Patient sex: M
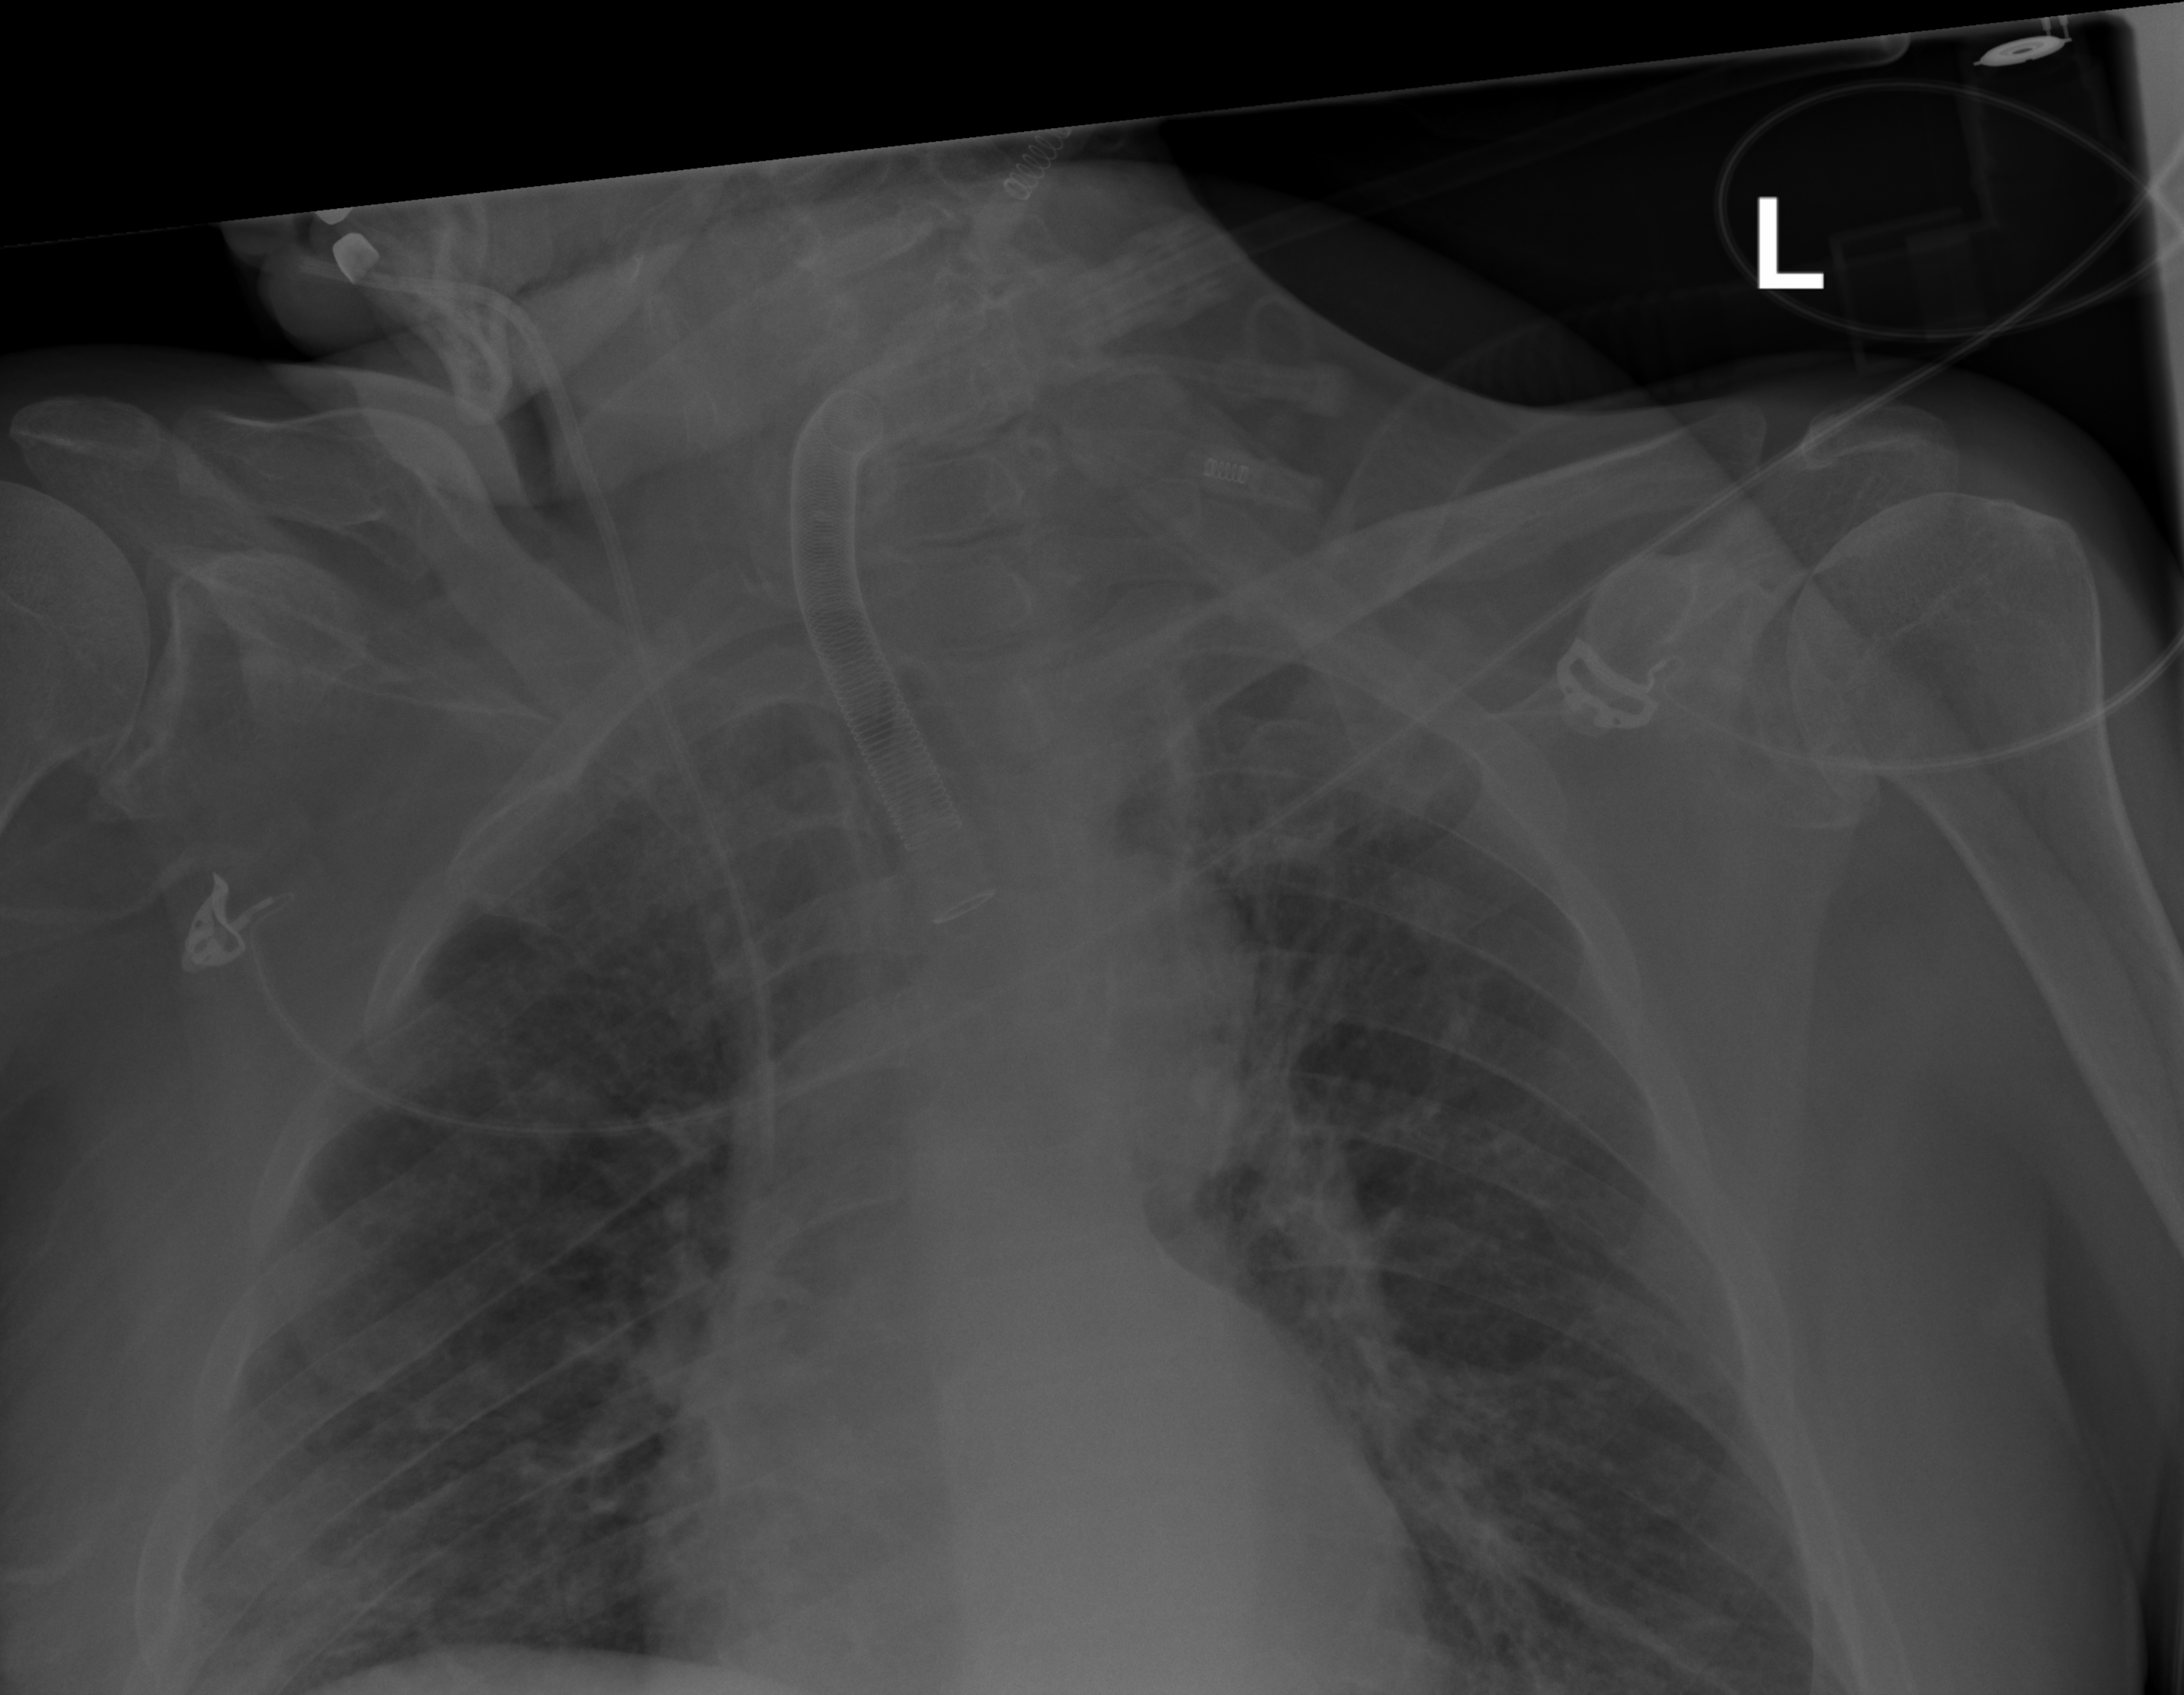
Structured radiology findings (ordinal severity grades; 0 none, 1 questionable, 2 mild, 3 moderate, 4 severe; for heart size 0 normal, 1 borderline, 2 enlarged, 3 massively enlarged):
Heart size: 0
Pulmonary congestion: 1
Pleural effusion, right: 0
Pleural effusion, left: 0
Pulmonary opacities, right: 2
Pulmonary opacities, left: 2
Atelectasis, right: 2
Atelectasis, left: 2